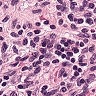
Metastatic tissue present: no